Question: I'm trying to enable PerlCritic support in Komodo.
The official word from ActiveState, the makers of Komodo IDE 5.1 (Win 32) is:
"To enable PerlCritic support, please install the 'Perl-Critic' and 'criticism' modules."
Well, installing Perl-Critic was a piece of cake:
'''
ppm install Bundle-Perl-Critic
'''
However, I've search every repository in PPM4, (trouchelle and the usual suspects) and they don't seem to have the module called 'criticism'. I've installed lots of modules using CPAN and PPM, but this module proves to be the most elusive so far. Am I missing something here?
Has anyone got any luck enabling PerlCritic support in Komodo 5.1 on Windows? Hope to hear from you. The feature works perfectly in MacOS and Linux though...hmmm.

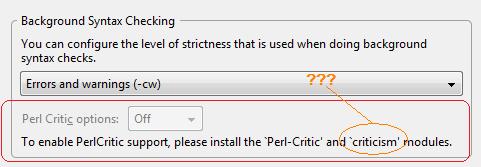
Answer: I downloaded the 'criticism.pm' directly from <URL> and copied it into the Perl library folder and now it works. However, it didn't work immediately. I had to restart Komodo a few times before the settings took effect. Weird. Anyway, thanks guys for all the suggestions.